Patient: sex M, age 55
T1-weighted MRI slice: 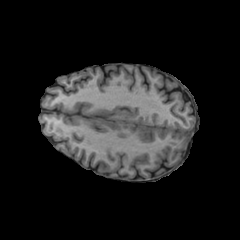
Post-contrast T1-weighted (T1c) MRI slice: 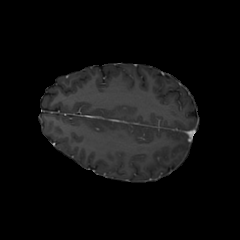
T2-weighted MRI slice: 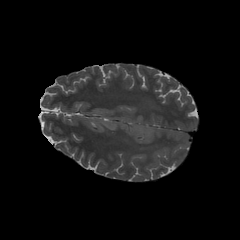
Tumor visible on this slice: yes
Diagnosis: Astrocytoma, IDH-wildtype
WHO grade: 2